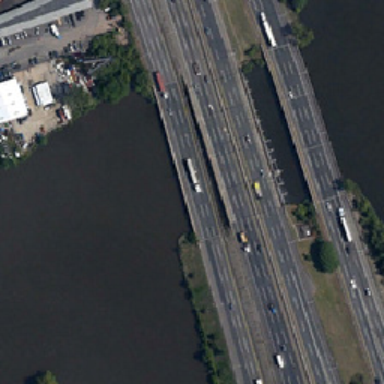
The four bridges cross each other .